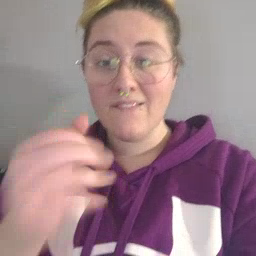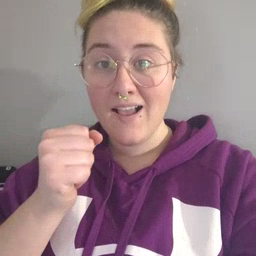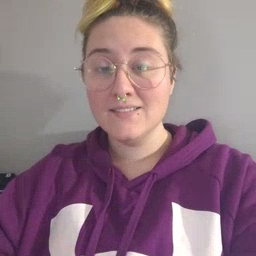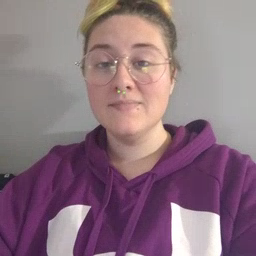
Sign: fast